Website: apple
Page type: address-validator
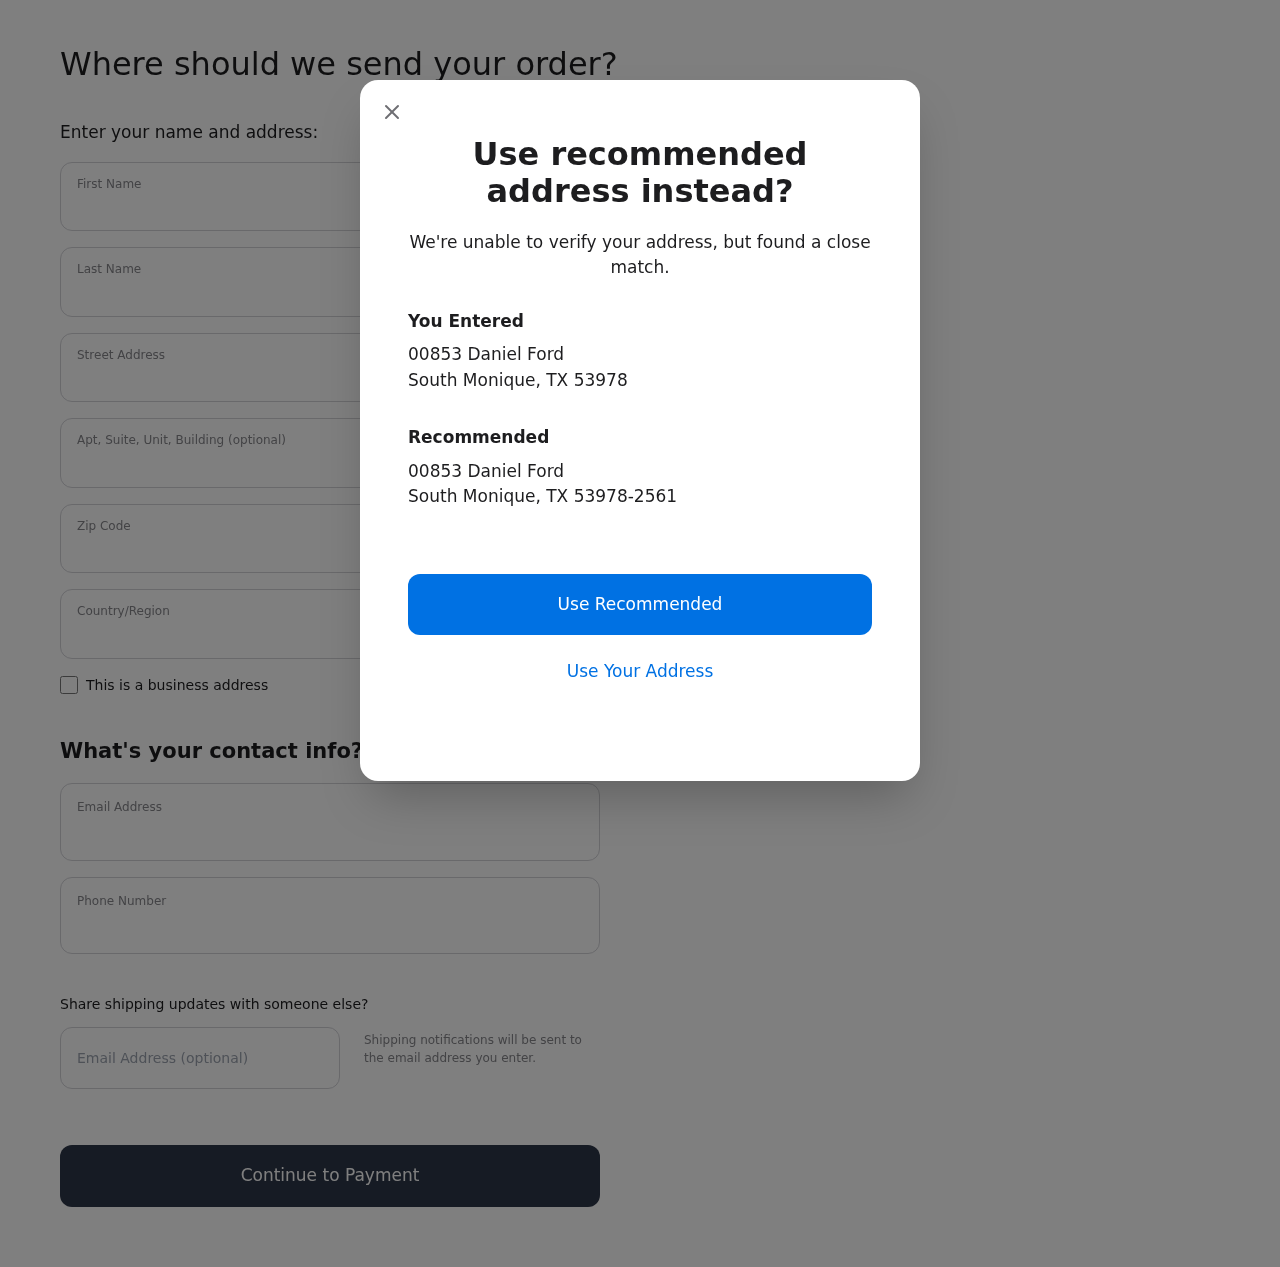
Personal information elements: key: PII_CITY
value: South Monique
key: PII_COUNTRY
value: United States
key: PII_EMAIL
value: mcollins@gmail.com
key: PII_FIRSTNAME
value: Michelle
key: PII_GIFT_EMAIL
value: jack.beck@yahoo.com
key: PII_LASTNAME
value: Collins
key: PII_PHONE
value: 5166953852
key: PII_POSTCODE
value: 53978
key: PII_POSTCODE_FULL
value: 53978-2561
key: PII_STATE_ABBR
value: TX
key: PII_STREET
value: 00853 Daniel Ford
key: PII_STREET2
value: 00853 Daniel Ford
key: PII_STREET2
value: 34395 Gardner Grove Apt. 708
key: PII_CITY2
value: South Monique
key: PII_STATE_ABBR2
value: TX